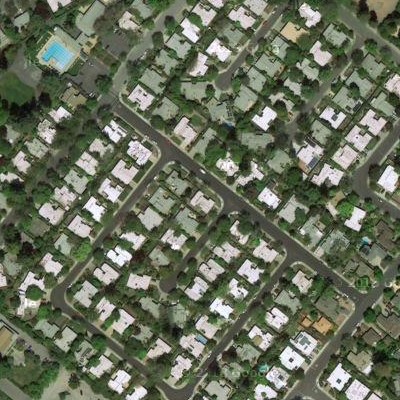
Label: Resident